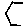
Label: hexagon